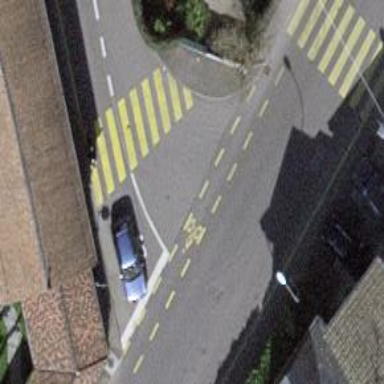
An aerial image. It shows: Uncontrolled zebra crossing.